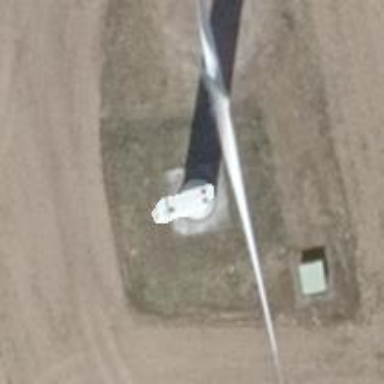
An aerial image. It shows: Wind generator with horizontal axis. The generator is wind turbine.